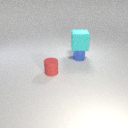
small blue metal cylinder below large cyan rubber cube